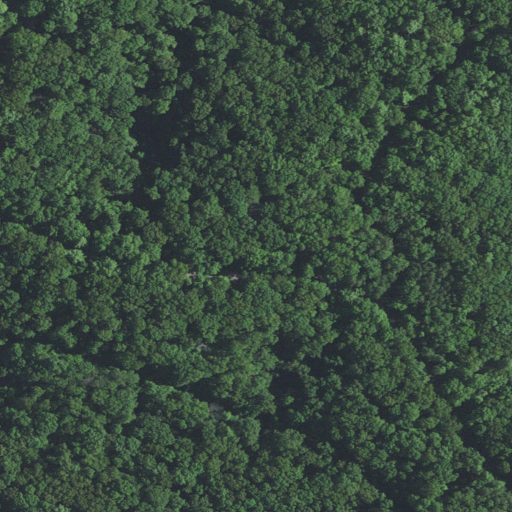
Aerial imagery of ridge(s) in Indiana named Hardin Ridge containing deciduous forest and open development